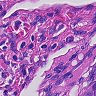
Metastatic tissue present: yes